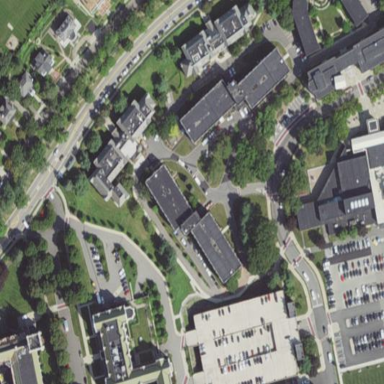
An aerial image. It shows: University dormitory building.